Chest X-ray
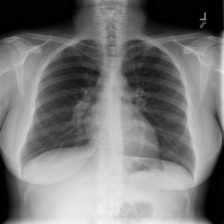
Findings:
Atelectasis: negative
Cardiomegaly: negative
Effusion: negative
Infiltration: negative
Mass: negative
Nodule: negative
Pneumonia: negative
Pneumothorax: negative
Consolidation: negative
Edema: negative
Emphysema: negative
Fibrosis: negative
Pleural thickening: negative
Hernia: negative